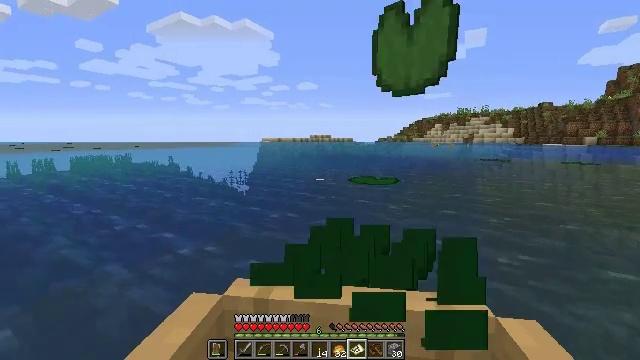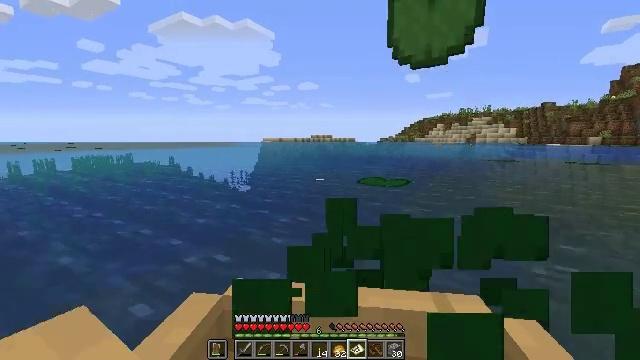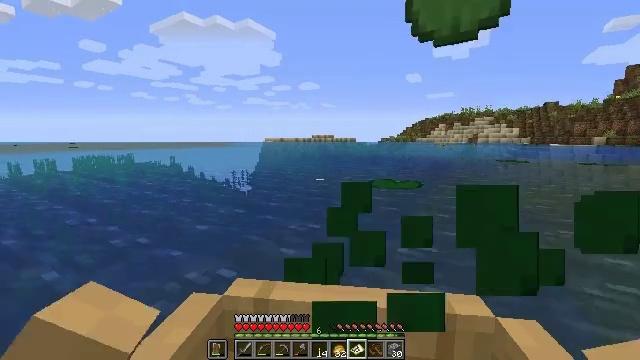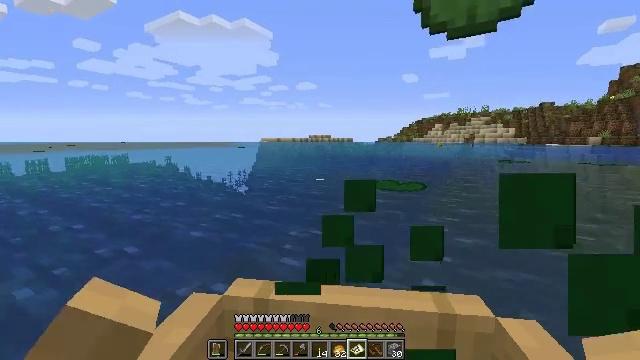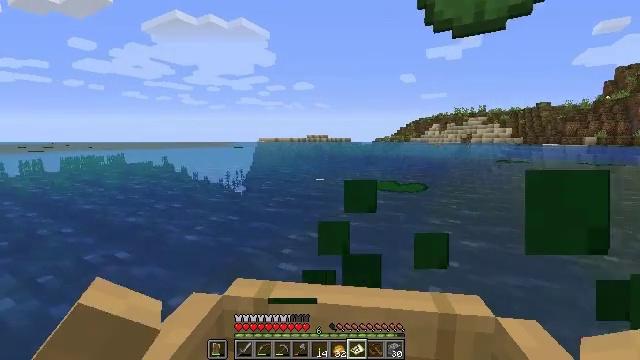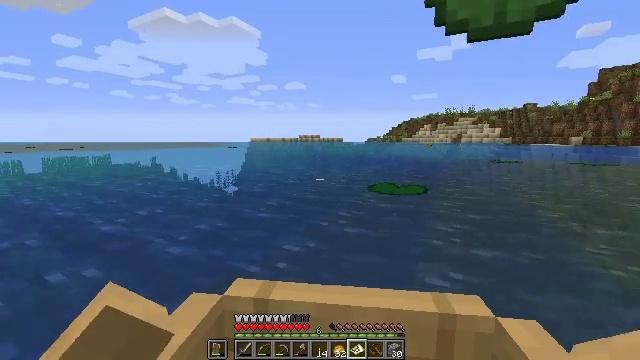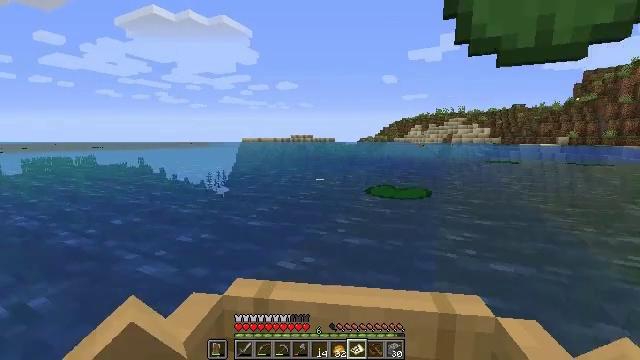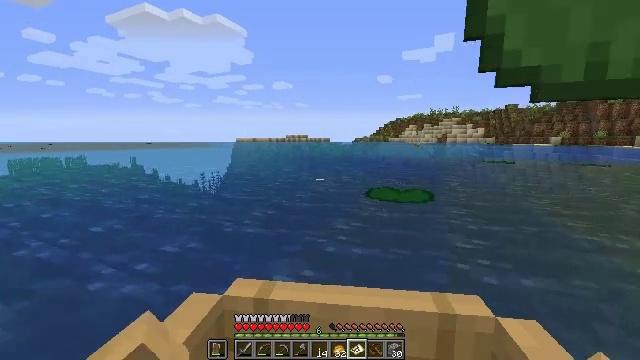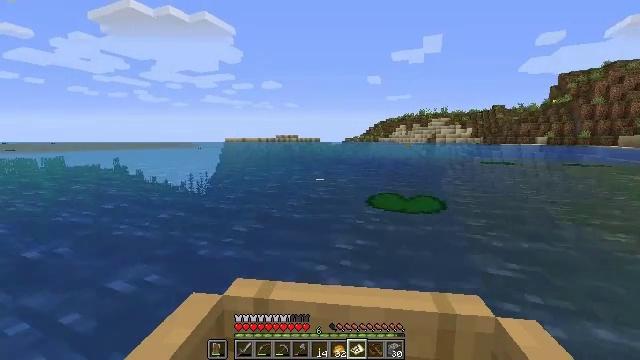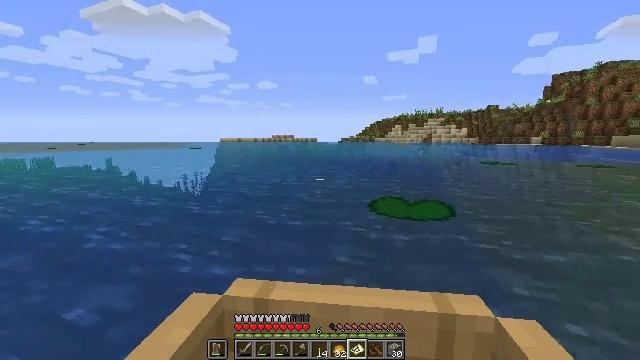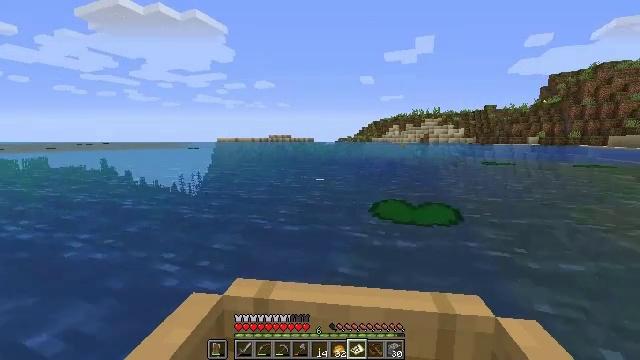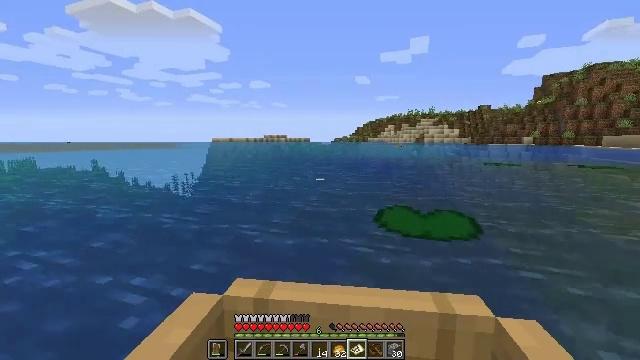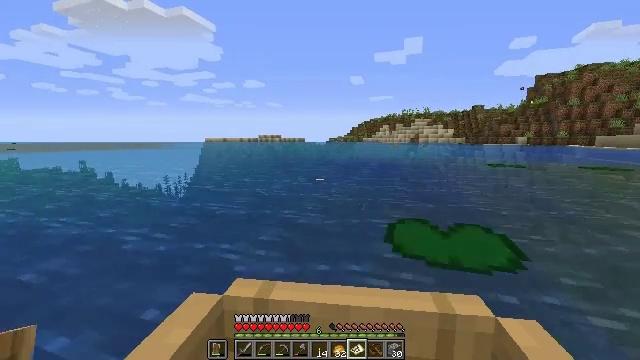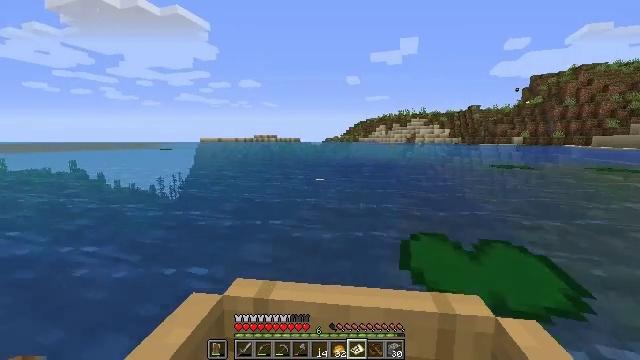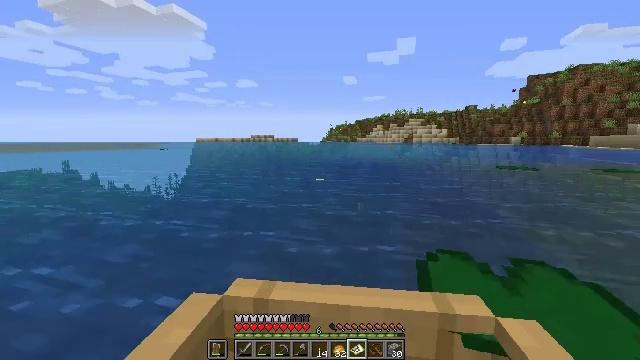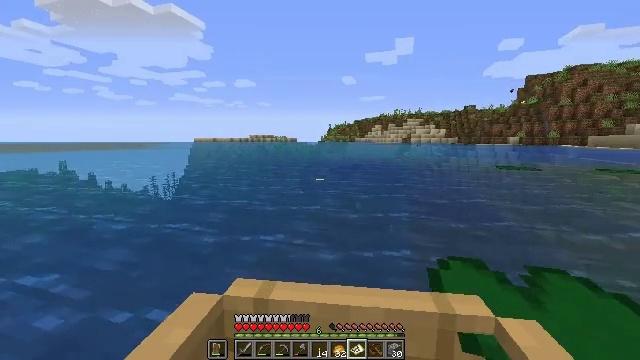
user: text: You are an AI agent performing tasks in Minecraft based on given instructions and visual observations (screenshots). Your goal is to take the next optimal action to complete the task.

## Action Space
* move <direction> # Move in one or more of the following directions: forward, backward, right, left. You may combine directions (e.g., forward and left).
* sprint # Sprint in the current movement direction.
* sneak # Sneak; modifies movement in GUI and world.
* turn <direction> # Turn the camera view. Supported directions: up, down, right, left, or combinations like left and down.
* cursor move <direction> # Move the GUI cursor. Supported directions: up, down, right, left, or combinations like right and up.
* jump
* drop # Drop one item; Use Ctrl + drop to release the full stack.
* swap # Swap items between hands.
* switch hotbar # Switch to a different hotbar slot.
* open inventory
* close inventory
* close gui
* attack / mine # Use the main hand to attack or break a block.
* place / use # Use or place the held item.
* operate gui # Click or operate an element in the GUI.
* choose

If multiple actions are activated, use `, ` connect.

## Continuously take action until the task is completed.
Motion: motion action
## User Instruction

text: Gather sand from the desert.
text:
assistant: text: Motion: move forward
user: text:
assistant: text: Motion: move forward and move right
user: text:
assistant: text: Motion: move forward and move right
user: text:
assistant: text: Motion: move forward
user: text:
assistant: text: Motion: move forward
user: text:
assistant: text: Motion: move forward
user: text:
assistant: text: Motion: move forward
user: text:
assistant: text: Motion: move forward
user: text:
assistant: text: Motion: move forward
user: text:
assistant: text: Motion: move forward
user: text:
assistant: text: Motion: move forward
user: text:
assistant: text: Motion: move forward
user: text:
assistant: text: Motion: move forward
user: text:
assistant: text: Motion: move forward
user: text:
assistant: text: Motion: move forward
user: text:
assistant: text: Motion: move forward
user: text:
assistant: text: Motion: move forward
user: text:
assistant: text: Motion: move forward
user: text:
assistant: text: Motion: move forward
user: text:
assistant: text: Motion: move forward
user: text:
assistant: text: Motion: move forward
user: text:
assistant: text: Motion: move forward
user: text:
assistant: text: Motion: move forward
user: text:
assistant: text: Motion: move forward
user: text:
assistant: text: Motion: move forward
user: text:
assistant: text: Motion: move forward and move right
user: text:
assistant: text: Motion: move forward and move right
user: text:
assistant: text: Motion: move forward
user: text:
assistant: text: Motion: move forward
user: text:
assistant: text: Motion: move forward